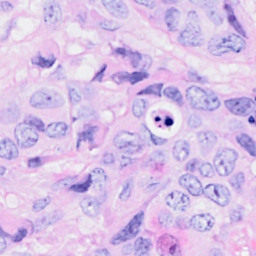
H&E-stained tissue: Breast